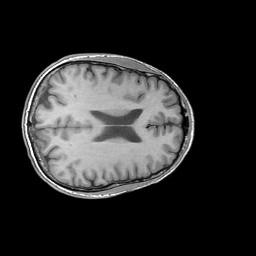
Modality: T1w
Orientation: axial
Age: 31
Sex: male
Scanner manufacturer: ge
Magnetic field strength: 3 T
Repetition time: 0.0073 s
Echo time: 0.003 s